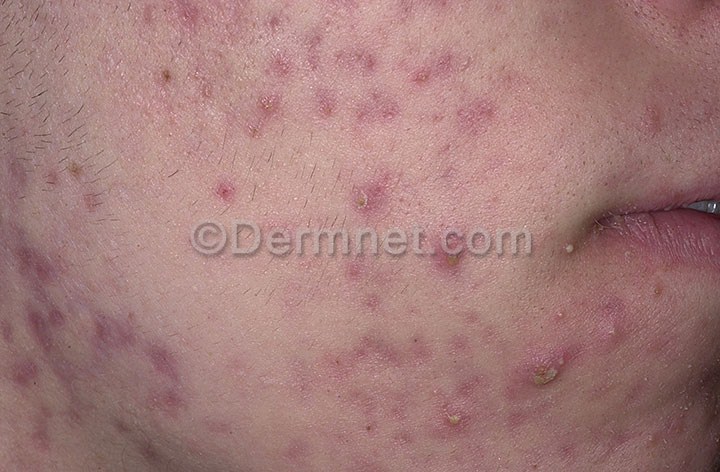
Disease: Acne and Rosacea Photos